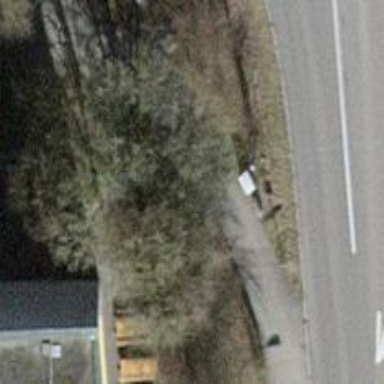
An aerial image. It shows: Power street cabinet.